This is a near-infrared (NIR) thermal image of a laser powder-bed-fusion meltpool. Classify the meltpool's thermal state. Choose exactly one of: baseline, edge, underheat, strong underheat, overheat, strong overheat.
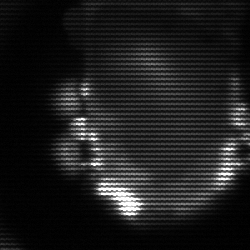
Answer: baseline